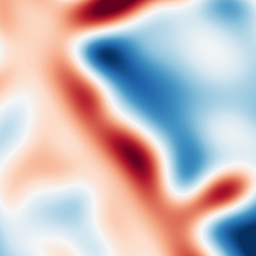
Category: multiscale
Decomposition family: log
Decomposition parameters: sigma: 20
Upsampling method: quadratic
Upsampling parameters: scale: 8
Upsampling scale: 8